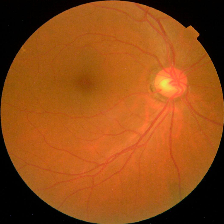
Diabetic retinopathy grade: No DR